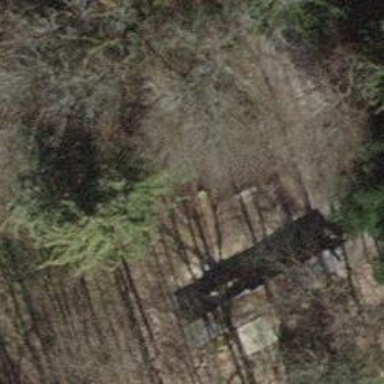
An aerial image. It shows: Brown picnic table located in leisure land area.